Aerial crown-view tile of a tropical tree (Barro Colorado Island, Panama), acquired 20241112:
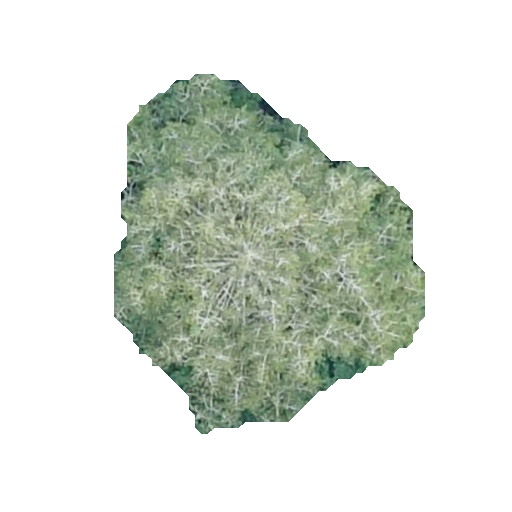
Species: Virola surinamensis
GBIF accepted scientific name: Virola surinamensis
Crown area: 120.498 m²